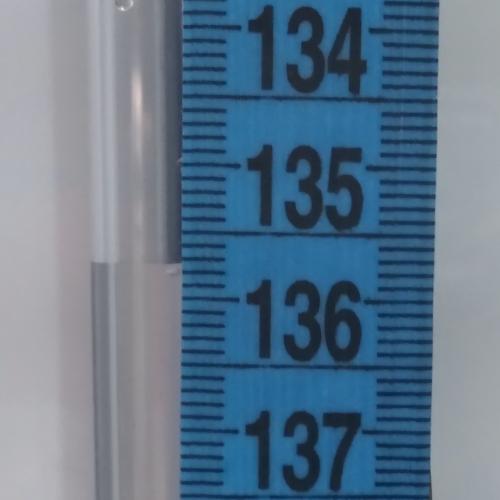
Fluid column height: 135.7 cm